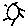
Label: sun